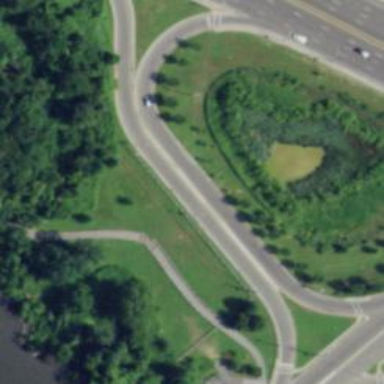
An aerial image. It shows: Trunk link highway.